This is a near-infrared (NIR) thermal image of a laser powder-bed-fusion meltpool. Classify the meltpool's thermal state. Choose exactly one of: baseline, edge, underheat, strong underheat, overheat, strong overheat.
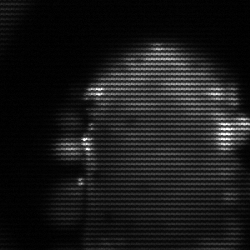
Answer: baseline